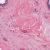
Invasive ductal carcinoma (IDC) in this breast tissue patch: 1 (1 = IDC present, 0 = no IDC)